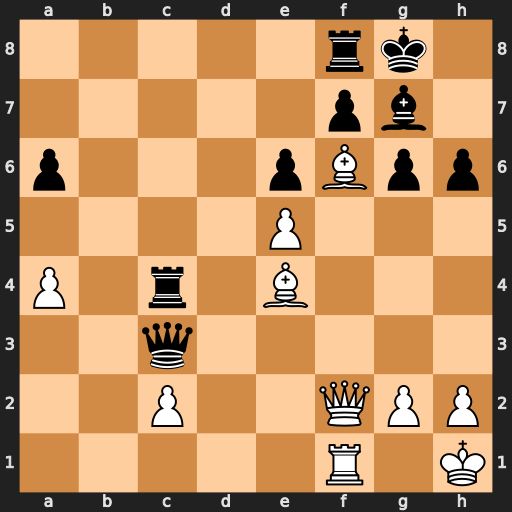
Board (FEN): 5rk1/5pb1/p3pBpp/4P3/P1r1B3/2q5/2P2QPP/5R1K
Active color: w
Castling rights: -
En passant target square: -
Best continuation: Bxg7 Kxg7 Qf6+ Kg8 Bxg6